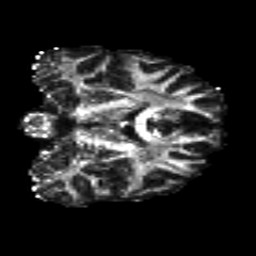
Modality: FA
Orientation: coronal
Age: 19
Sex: male
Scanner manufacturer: siemens
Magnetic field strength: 3 T
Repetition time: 8.8 s
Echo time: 0.085 s